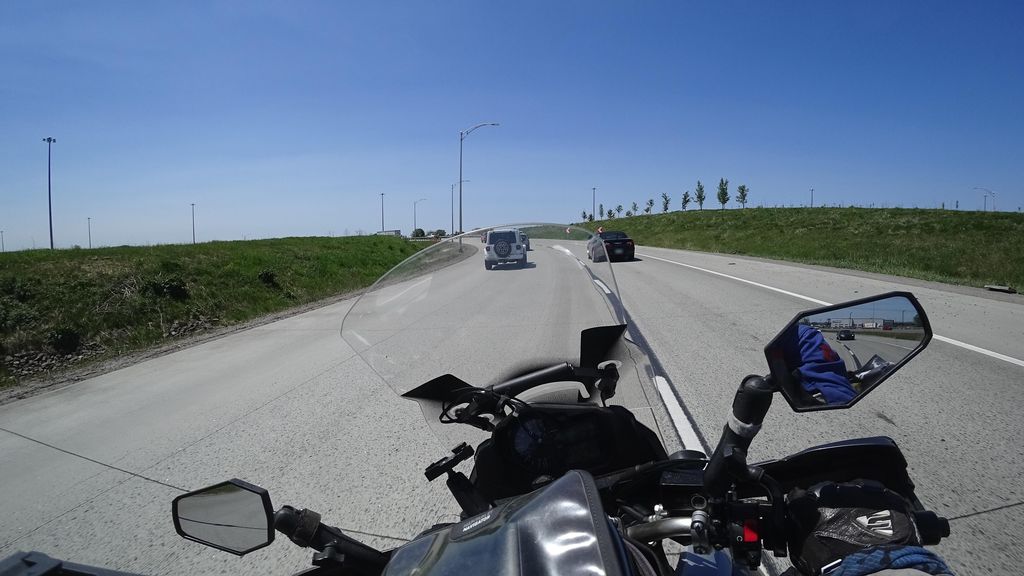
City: quebec_city